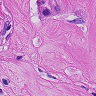
Metastatic tissue present: yes